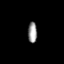
Tissue: lung
Cell type: Endothelial cells
Senescence score: 0.2086
Nuclear area (px): 191
Mean DAPI intensity: 147.812